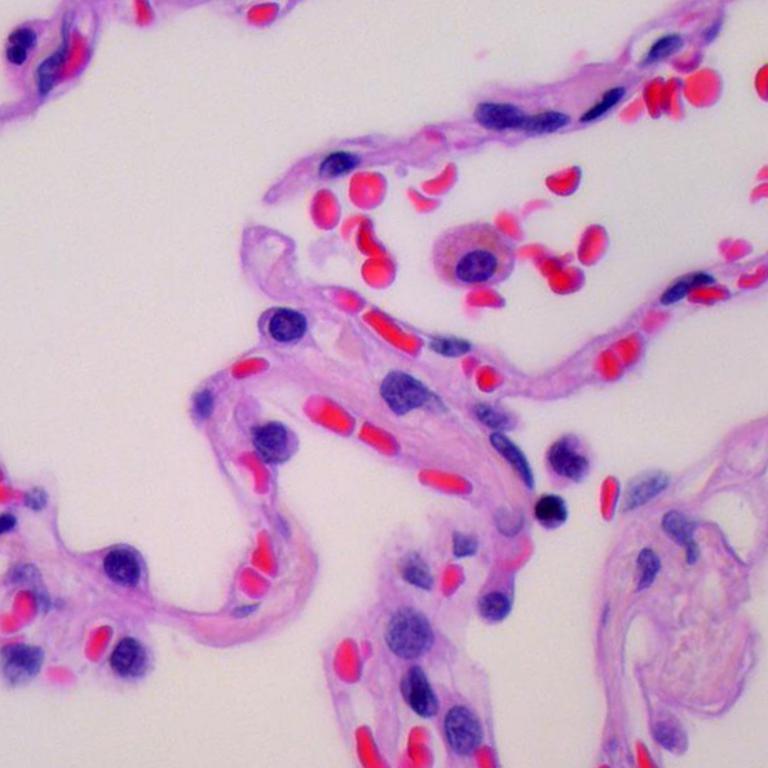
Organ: lung
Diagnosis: benign